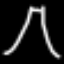
Label: The Eiffel Tower